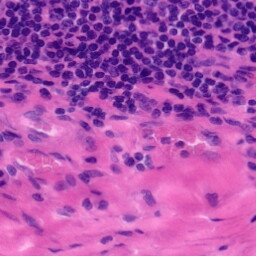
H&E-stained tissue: Tonsil